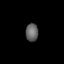
Tissue: lung
Cell type: Endothelial cells
Senescence score: 0.5466
Nuclear area (px): 221
Mean DAPI intensity: 98.738